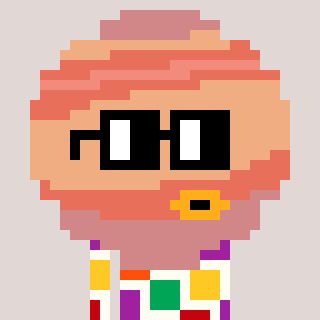
a pixel art character with square black glasses, a jupiter-shaped head and a grayscale-colored body on a warm background